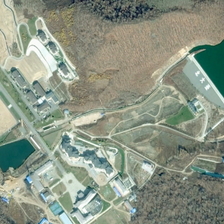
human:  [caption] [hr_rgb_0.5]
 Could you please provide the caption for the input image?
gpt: some buildings and green trees are in a resort with two ponds .

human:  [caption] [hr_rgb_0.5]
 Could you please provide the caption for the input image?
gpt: some buildings and green trees are in a resort with two ponds .

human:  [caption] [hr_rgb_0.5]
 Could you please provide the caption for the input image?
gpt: some buildings and green trees are in a resort with two ponds .

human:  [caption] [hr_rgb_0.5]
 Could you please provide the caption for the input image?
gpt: some buildings and green trees are in a resort with two ponds .

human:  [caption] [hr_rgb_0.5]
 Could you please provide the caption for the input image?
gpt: some buildings and green trees are in a resort with two ponds .